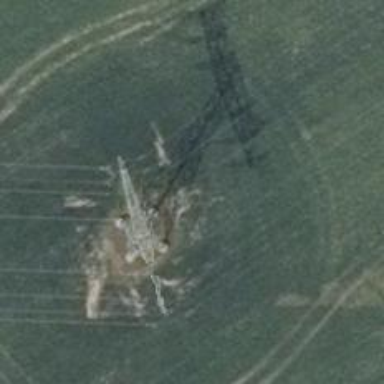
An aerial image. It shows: Power tower.